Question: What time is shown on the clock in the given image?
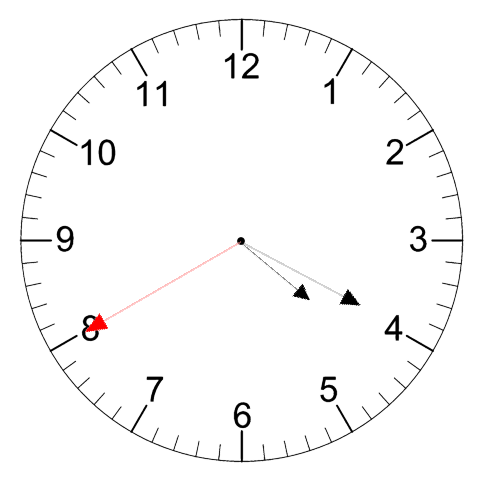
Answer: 04:19:40